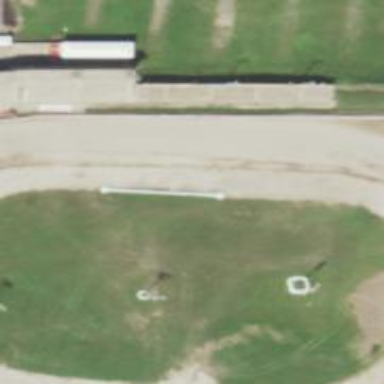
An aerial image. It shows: Dirt raceway for motor sports.